Question: I have client/server application where the client app will open files. Those files get split in chunks, and sent to the server.
Not only does the client send file chunks, but it sends other data as well. Each message (data or filechunk) has a priority level.
The TCP connection is allowed to fail, as it will reconnect and message sending will be resumed, therefore, the streams will be closed at some point.
My first thought on solving this was to add cleanup code in the finalizers, but I understand these may not run when the JVM gets killed (or if System.exit is called).
My second thought is to rewrite part of the application and have only use the streams for as long as it takes to read/write one chunk. Therefore, I would end up opening/closing the files for as many times as there are chunks. This method has the advantage of allowing me to use try-catch-finally constructs, but I have the gut feeling openening and closing the files this often implies a fair bit of overhead.
I'm also concerned about possibly having as many files open as there are priorities (which in theory are unlimited).
Most files will typically be a few KiB's big, but in some cases they may get as big as several GB.
Thanks in advance for your input.
EDIT: Added image

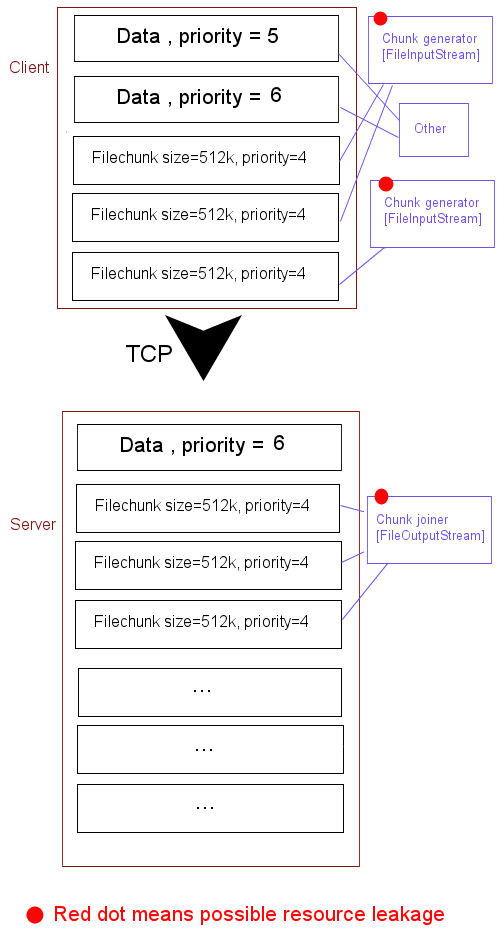
Answer: If I understand the question correctly, you are worried about not cleaning up properly in case the JVM is terminated in an uncontrolled manner.
While this is a general problem, in your particular case I think there is no issue to worry about. You only open your files for reading, so there is no persistent state that your application could break (as I understand, the other side of the TCP connection can handle disconnections gracefully). A file being open is a kind of state which is internal to an application. If the app is killed, the operating system takes care of cleaning up all locks or any data structures it may be internally using to handle operations on that file. This means that no "garbage" will be left over in the OS kernel, and while it's neither an elegant nor a recommended way of cleaning up, it just works (of course, make use of this only for emergencies, not as a normal way of handling things). Killing your app will close open files automatically and should not bring the files into any inconsistent state.
Of course, if the app is killed, it won't finish any operations it was performing. This may lead to inconsistent application-level state or to other issues with some kinds of application logic, but still can't hurt any OS-level staructures (assuming the OS isn't buggy). You may lose data or break your app's state, but you shouldn't be able to break the filesystem or data in the kernel.
So, you may run into issues if you kill an application where you have a transaction-style operation (one which you want to either be completely performed or not at all, but no intermediate state should ever become visible to outside world). An example would be if you had a file and you needed to replace it with a newer version. If you first truncate the old file and then write to it new contents (which is the obvious way to do it), if your app is killed after truncating the file but before writing the new contents, you're in trouble. However, in order to provoke such risks, you need mutable state, i.e. writing something. If you only read stuff, you are almost certainly safe.
If you do run into such a case, you can take several paths. One is trying to make the app bulletproof and to assure that it always cleans up nicely. In practice, this is very hard. You can add shutdown hooks to a Java app, which will be executed when the application closes, but it only works for controlled shutdown (like a regular 'kill' (SIGTERM) on Linux). But, this won't protect you from the app getting forcefully killed by an administrator ('kill -9' on Linux), by the OOM-killer (also Linux) etc. Of course, other operating systems have equivalents of these situations or other cases where an app is closed in a way it cannot control. If you are not writing a real-time app that runs in a controlled hardware and software environment, it's next to impossible to prevent all ways an app could be forcefully terminated and prevented from running its cleanup procedures.
So, a reasonable compromise is often to take only simple precautions in the app (like shutdown hooks), but to keep in mind that you can't prevent everything and therefore to make manual cleanup possible and easy. For example, a solution for the case of overwriting a file would be to split the operation into first moving the old file to a new name to keep as a backup (this operation is usually atomic at OS level and therefore safe), then writing the new contents of the file to the old name, and then after checking that the new file was correctly written, deleting the backup. This way, if the app is killed between operations, there exists a simple cleanup procedure: moving the backup file over to the original name and thus reverting to an older but consistent state. This can be accomplished manually (but should be documented), or you could add a cleanup script or a special "cleanup" command to your app in order to make this operation simple, visible and to remove the possibility of human error during the procedure. Assuming your app is only killed rarely, this is usually more effective than spending lots of time on trying to make the app bulletproof only to realize it's not really possible. Embracing failure is often better than trying to prevent it (not only in programming).
You could still get burned at OS and hardware level, but that's really hard to prevent with commodity hardware and OS. Even if your app sees the new file in correct location, it may not have physically been written to disk and if it only resides in cache, it won't get lost if your app is killed, but will get lost if someone pulls the power plug on the machine. But dealing with this kind of failure is a completely different story.
Long story short, in your particular case where you are only reading files, the OS should perform all cleanup if your app is killed, and for other cases some tips are mentioned above.